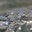
Label: 7